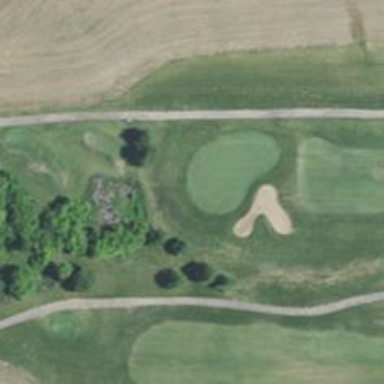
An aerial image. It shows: View of golf hole.